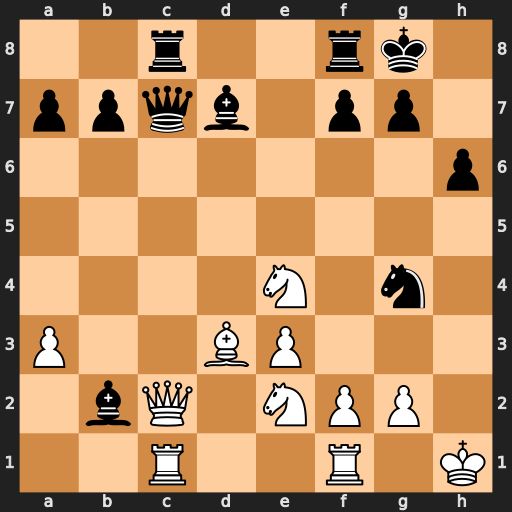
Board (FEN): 2r2rk1/ppqb1pp1/7p/8/4N1n1/P2BP3/1bQ1NPP1/2R2R1K
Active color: w
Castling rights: -
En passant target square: -
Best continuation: Qxc7 Rxc7 Rxc7